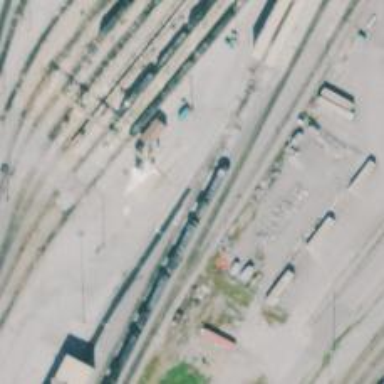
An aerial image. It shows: Railway yard in service.